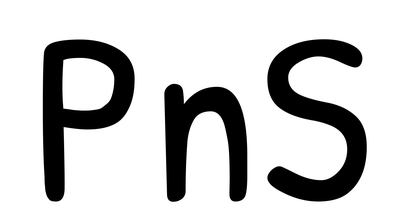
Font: PatrickHand-Regular